Current action and preconditions to check: path_clear

Your task: For each precondition in the list above, predict whether it will hold at this action.

Consider the current scene as observed from the mobile robot's camera, and analyze the predicted future states of all dynamic agents (e.g., people, animals, vehicles, or any moving entities) within the NEXT SECOND.

IMPORTANT: Only answer "very likely" if you are absolutely certain—based on strong, clear evidence—that a dynamic agent will violate the precondition in the predicted future state. Do NOT answer "very likely" for unlikely, ambiguous, or low-probability risks.

Ask yourself for each precondition: Is there a high probability, with clear and convincing evidence, that the predicted future states of any dynamic agent will interfere with the predicted future state of the currently executing action within the NEXT SECOND, causing that precondition to fail?

Assess the risk level based on these predictions. Use "likely" or "very likely" if motions create a clear risk of interference.

Use "neutral" or "improbable" if agents are nearby but their predicted paths are clearly diverging or non-conflicting.

Failure Risk Categories: "very improbable", "improbable", "neutral", "likely", "very likely"

Answer Format: Output ONLY the probability_of_failure value from these categories: "very improbable", "improbable", "neutral", "likely", "very likely"

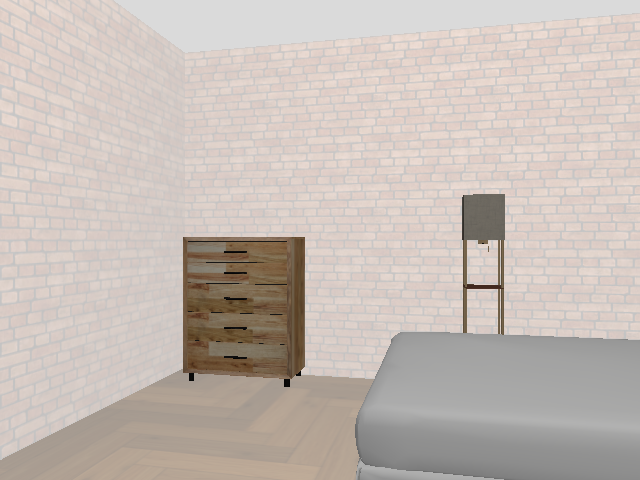

Answer: very improbable